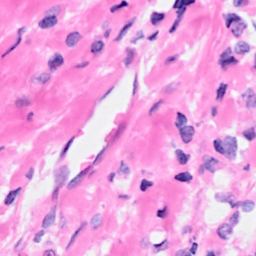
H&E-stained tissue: Breast